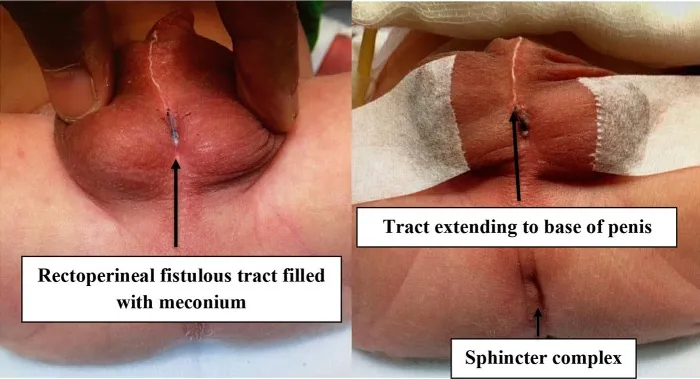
The baby was initially planned for perineal anoplasty on day 2 of life. It was noted there was a fine, long cutaneous track running in the scrotal raphae in close proximity with the bulbar urethra extending all the way to the base of the penis. The bulbar urethra was inadvertently entered during separation of the thin common wall. This was repaired in two layers. Anoplasty was then performed.
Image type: medical_photograph (skin_photograph)